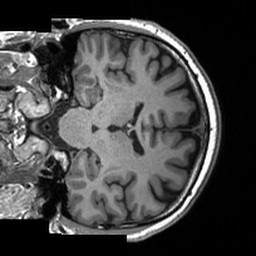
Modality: T1w
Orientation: coronal
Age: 35
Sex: male
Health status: healthy
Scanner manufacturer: siemens
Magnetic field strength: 3 T
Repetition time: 2 s
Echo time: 0.00203 s